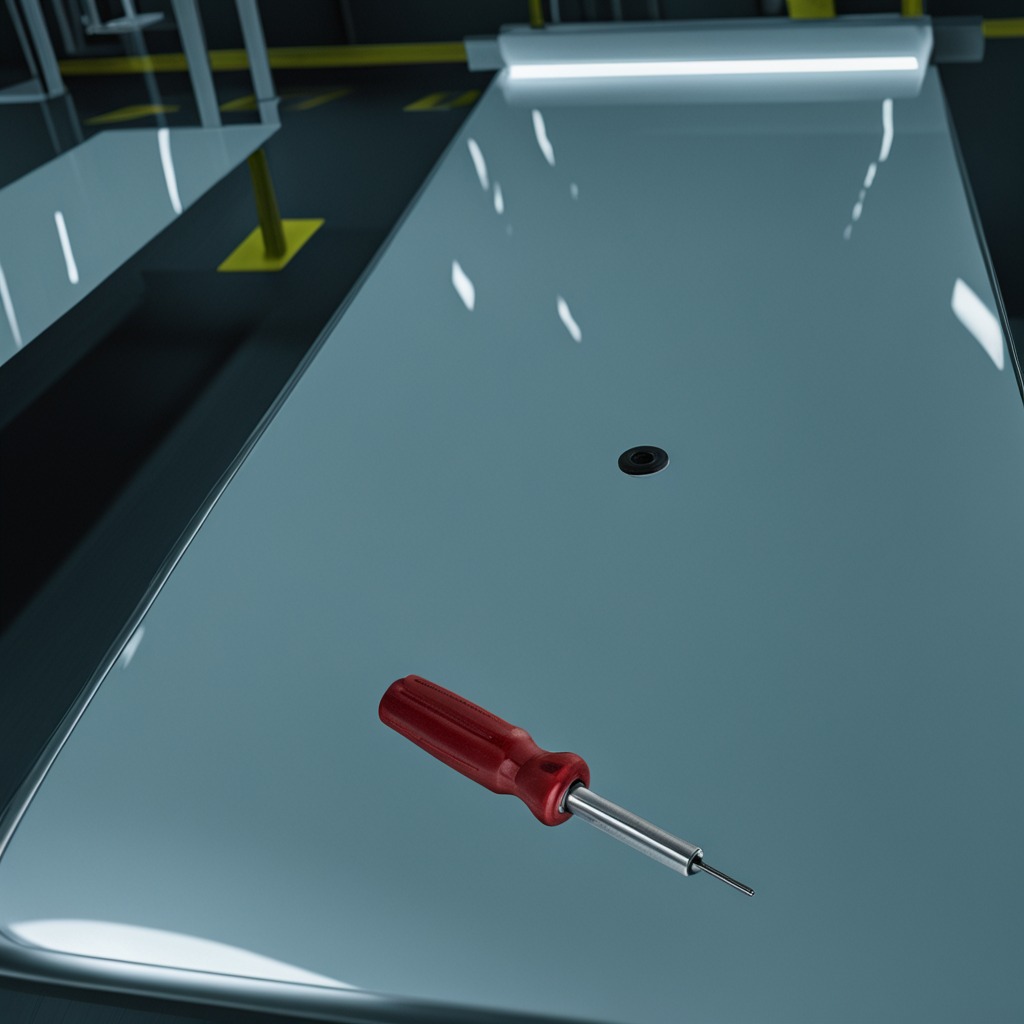
A screwdriver is lying on the table.